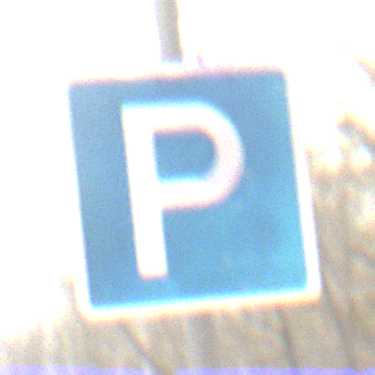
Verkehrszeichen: Parken
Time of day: MorningAfternoon
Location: Outdoor (Nature)
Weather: PartlyCloudy
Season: Winter
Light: Natural